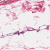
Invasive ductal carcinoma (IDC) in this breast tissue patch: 0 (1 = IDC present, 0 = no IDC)